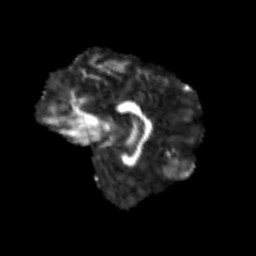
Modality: FA
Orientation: sagittal
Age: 51
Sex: male
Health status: ill
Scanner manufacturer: siemens
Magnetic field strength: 3 T
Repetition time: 8.7 s
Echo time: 0.11 s